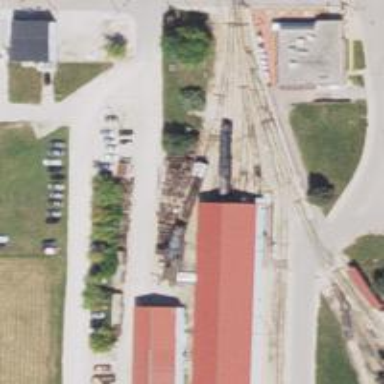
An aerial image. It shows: Preserved rail yard. The yard contains railway tracks.